Aerial crown-view tile of a tropical tree (Barro Colorado Island, Panama), acquired 20241112:
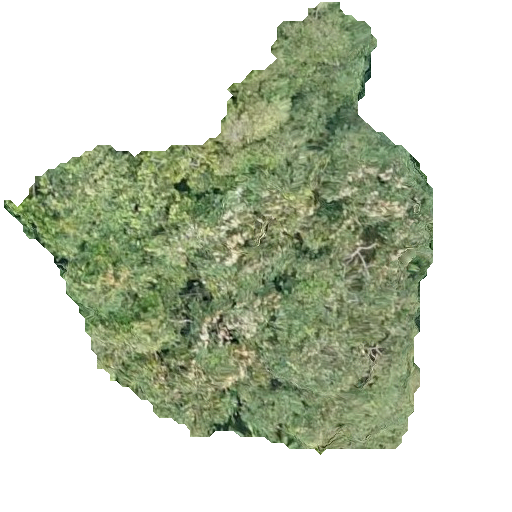
Species: Chrysophyllum cainito
GBIF accepted scientific name: Chrysophyllum cainito
Crown area: 178.932 m²